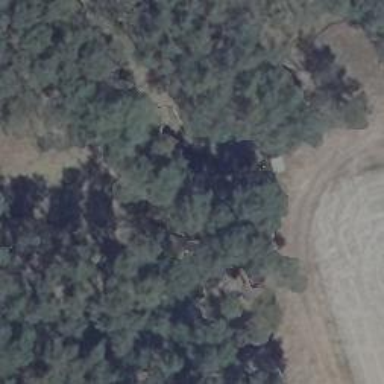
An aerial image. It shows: Hunting stand.